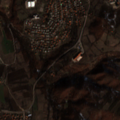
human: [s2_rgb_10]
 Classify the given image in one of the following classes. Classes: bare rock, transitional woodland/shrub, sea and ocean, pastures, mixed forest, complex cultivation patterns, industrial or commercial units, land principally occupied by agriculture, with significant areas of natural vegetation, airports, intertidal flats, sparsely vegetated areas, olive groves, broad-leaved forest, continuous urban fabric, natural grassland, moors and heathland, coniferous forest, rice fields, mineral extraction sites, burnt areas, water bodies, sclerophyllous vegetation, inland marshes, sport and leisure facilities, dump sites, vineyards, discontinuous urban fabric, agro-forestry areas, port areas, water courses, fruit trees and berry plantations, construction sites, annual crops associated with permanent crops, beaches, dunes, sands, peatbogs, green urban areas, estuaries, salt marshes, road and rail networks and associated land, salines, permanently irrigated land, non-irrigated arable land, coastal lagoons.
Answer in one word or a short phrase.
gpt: discontinuous urban fabric, complex cultivation patterns, land principally occupied by agriculture, with significant areas of natural vegetation, transitional woodland/shrub